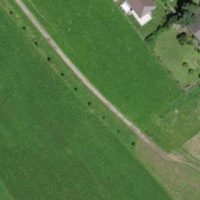
EUNIS habitat code: 55
Species observed at this site:
Corvus corone
Sturnus vulgaris
Milvus milvus
Phoenicurus phoenicurus
Passer domesticus
Ciconia ciconia
Buteo buteo
Motacilla alba
Delichon urbicum